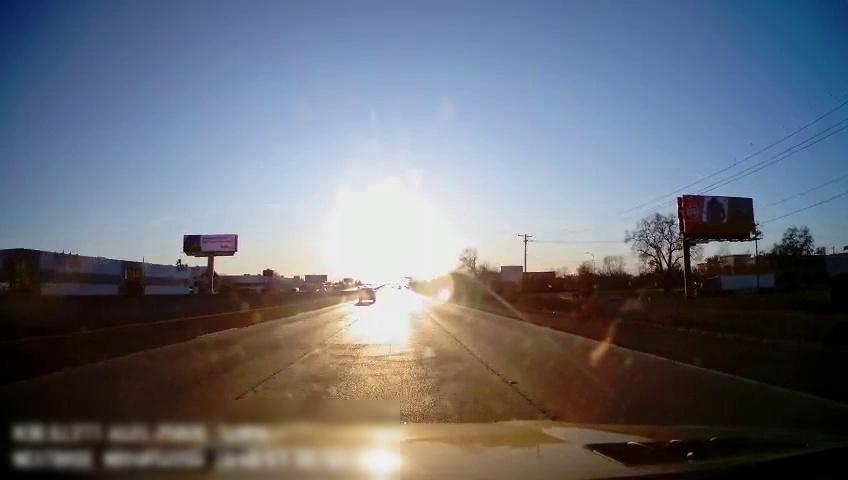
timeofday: Day
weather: Sunny
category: Drivable Space
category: Vehicles | SUV
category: Lanes | Alternate Lane
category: Lanes | Alternate Lane
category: Lanes | Current Lane
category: Lanes | Alternate Lane
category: Traffic | Signs